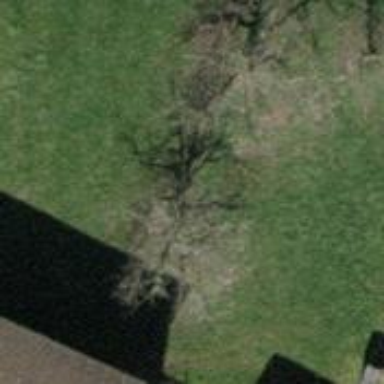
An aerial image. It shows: Beautiful tree in nature.